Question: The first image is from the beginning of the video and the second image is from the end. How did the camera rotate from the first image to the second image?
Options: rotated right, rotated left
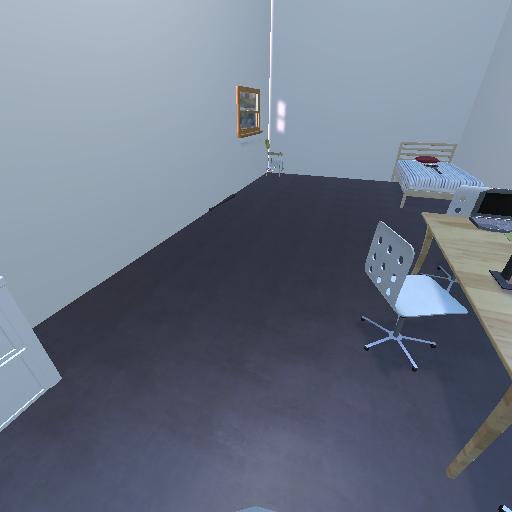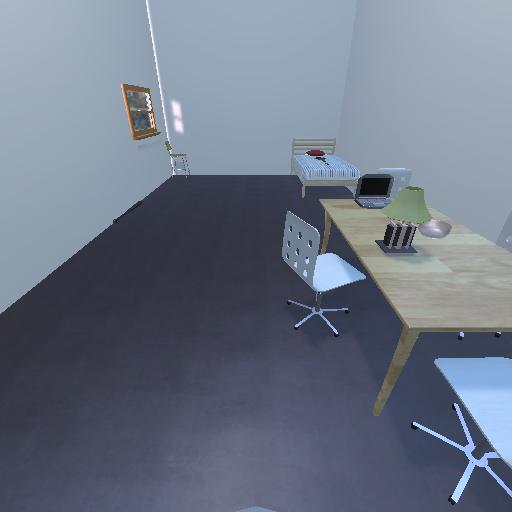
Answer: rotated right